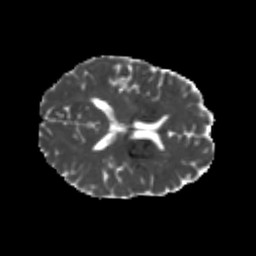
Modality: MD
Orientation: axial
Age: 24
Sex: female
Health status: healthy
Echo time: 0.074 s